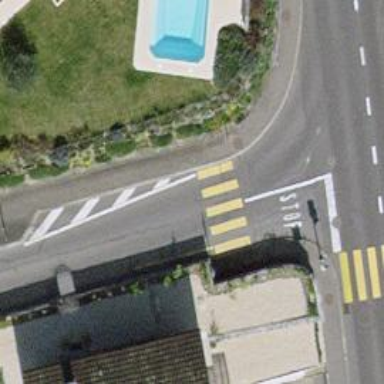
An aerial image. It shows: Crossing with traffic signals.